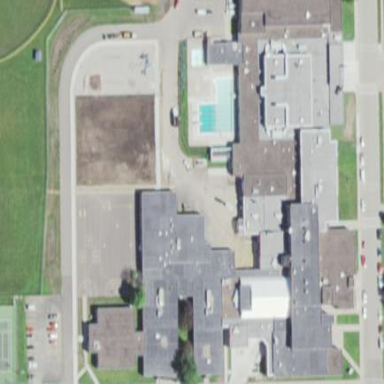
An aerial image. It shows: School building.